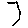
Label: hexagon